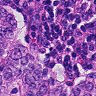
Metastatic tissue present: yes